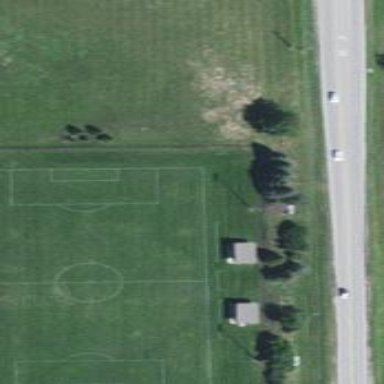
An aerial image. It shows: Soccer pitch for leisure land activities.